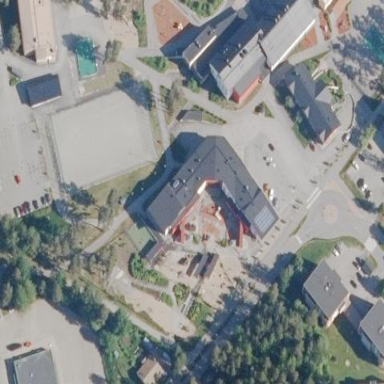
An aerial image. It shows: School building.